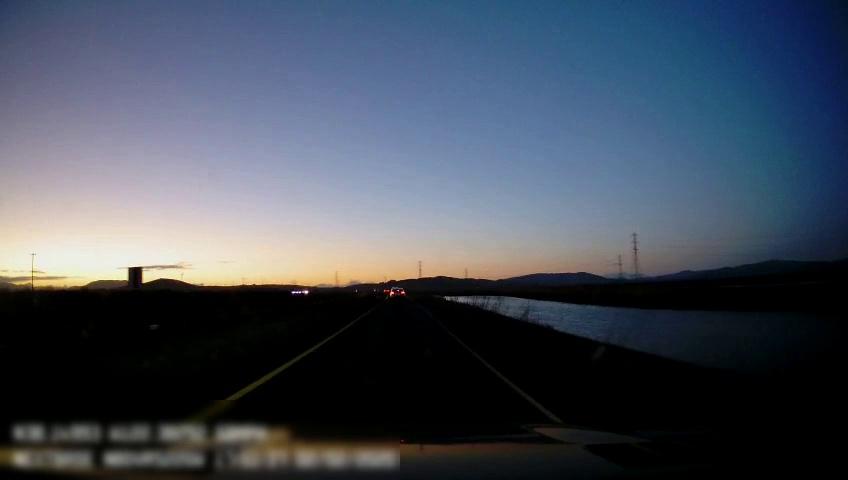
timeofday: Dusk/Dawn/Twilight
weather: Sunny
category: Drivable Space
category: Vehicles | Car
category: Lanes | Current Lane
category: Lanes | Current Lane